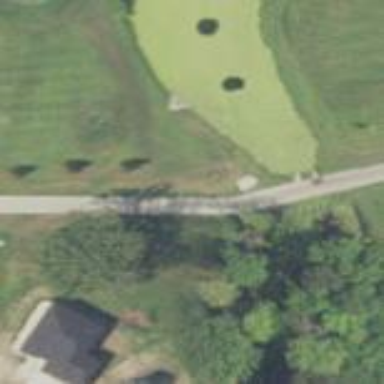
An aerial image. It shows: Water hazard on golf course. The hazard is natural water feature.